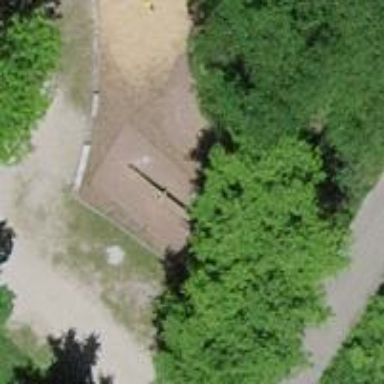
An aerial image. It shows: Seesaw in the playground.